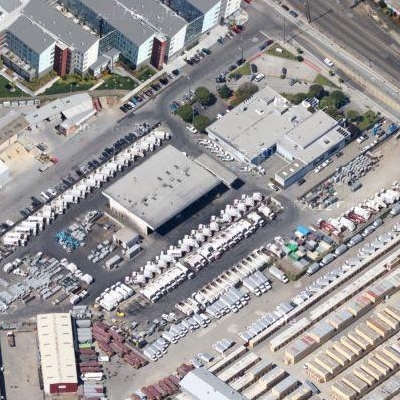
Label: gParking